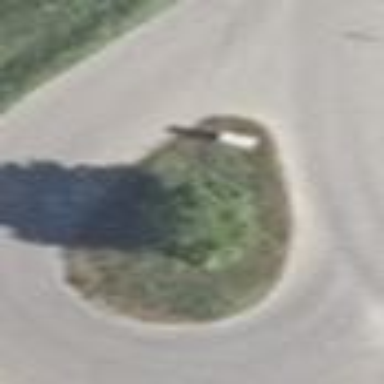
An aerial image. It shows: Unclassified road with asphalt surface leading to roundabout.